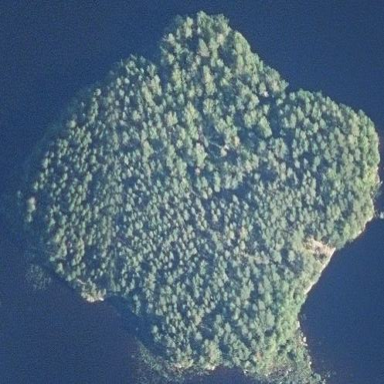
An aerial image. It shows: Islet surrounded by woodland and forest.